Question: Is there any attribute in dialog of jquery-ui which can provide behavior like title property of div.(Showing title name on hover)?
Below is generated html of button of confirm dialog box.I want 'title' like property of div to be applied for 'OK' and 'Cancel' button
'''
<button type="button" class="ui-button
ui-widget
ui-state-default
ui-corner-all
ui-button-text-only" role="button" aria-disabled="false">
<span class="ui-button-text">Ok</span> </button>
'''
Here are some property whihc I used for dialog
'''
dialog({
height:110,
widht:460,
title:"This is dialog Title",
modal: true,
buttons: {
"Ok": function() {
$( this ).dialog( 'destroy');
},
Cancel: function() {
$( this ).dialog( 'destroy');
}
},
'''

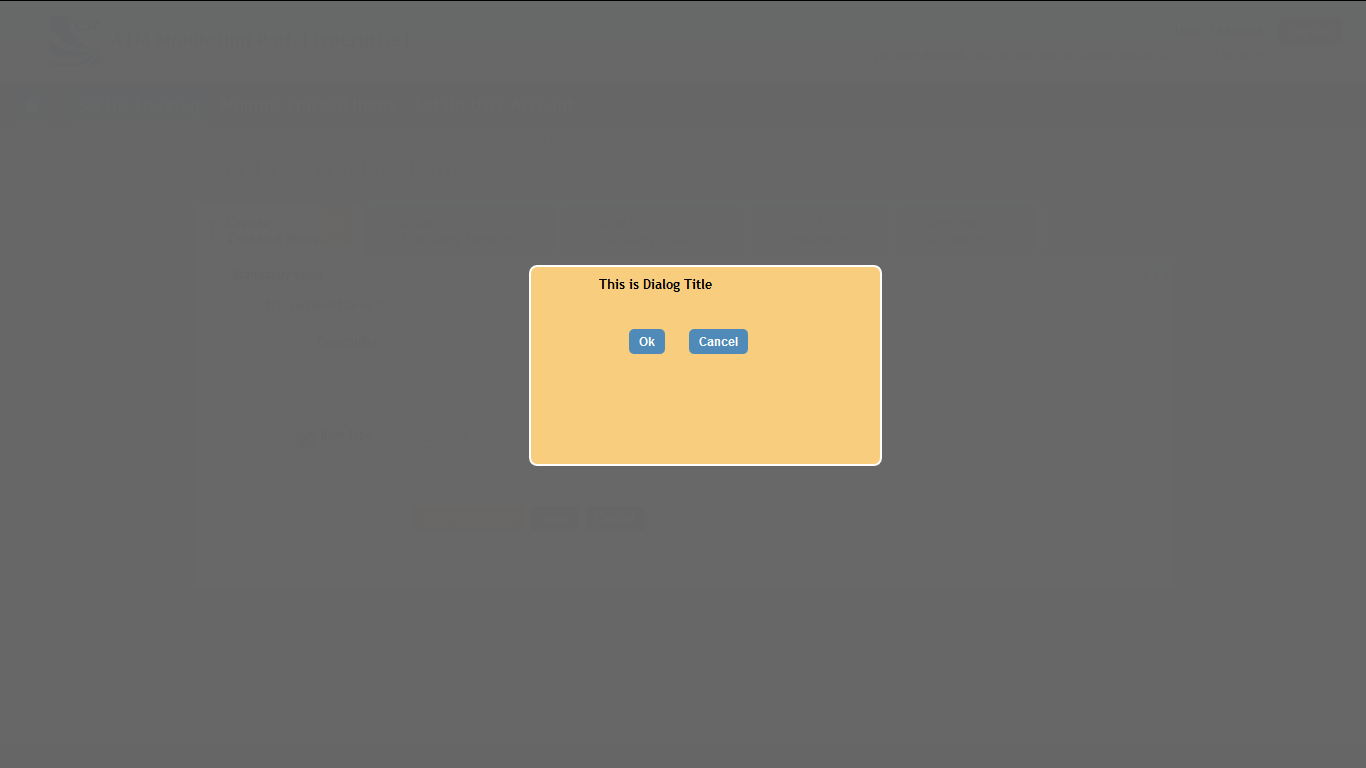
Answer: I don't think there is any option to apply title attribute for buttons of jquery dialog.Here is the solution I am using as of now.
'''
open: function(event, ui) {
// In dialog open
$('.ui-dialog-buttonset button:first').attr('title','Ok');
$('.ui-dialog-buttonset button:last').attr('title','Cancel');
}
'''